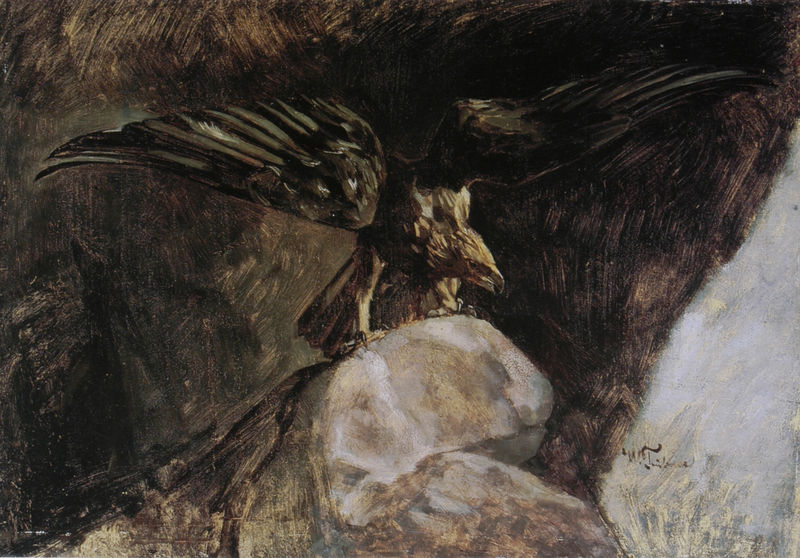
Titel: Adler
Künstler: Heinrich Wilhelm Trübner
Standort: Heidelberg
Institution: Kurpfälzisches Museum der Stadt Heidelberg
Schlagwörter: adler, angriff, berg, blau, dunkel, falke, feder, felsen, flügel, gemälde, gestein, himmel, kopf, meer, schatten, vogel, weiß, grün, ocker, sand, sitzen, bewegung, braun, grau, hell, licht, schwarz, blick, tier, beige, malerei, feier, federn, gefieder, stein, steine, weit, signatur, öl, realismus, höhle, fliegen, stilleben, deutschland, schwanz, düster, schnabel, studie, fels, gebirge, hochgebirge, landung, wild, detail, menzel, flug, abgrund, gefahr, strich, bedrohlich, ausgebreitet, gespreizt, krallen, jagd, bedrohung, trübner, beute, wilhelm trübner, freiheit, spähen, mythos, spreizen, struktur, abflug, corinth, drohung, felse, geier, greif, greifvogel, grotte, habicht, horst, lauer, nest, schwingen, spannweite, steinadler, trubner, um 1880, ölskizze, drohend, fang, schrei, aigle, fänge, schwrz, rocher, raubvogel, flaum, walter, prometheus, tübke, werner, schwinge, aßfresser, deckfeder, enfractuosite